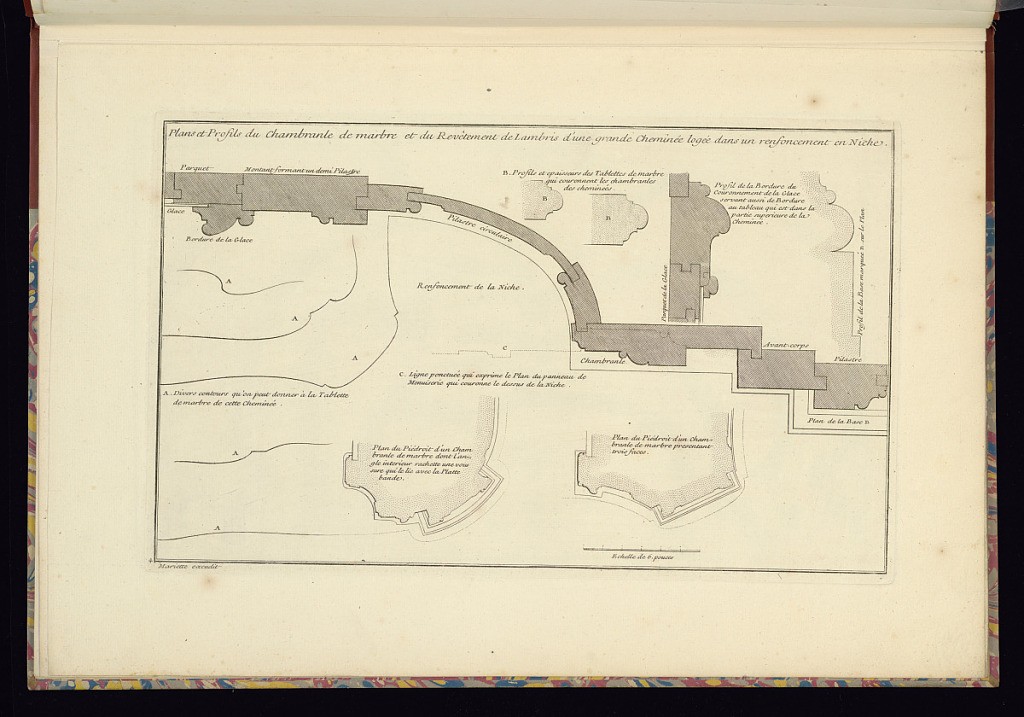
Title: Molding Designs, Plans, and Sections for a Mantle
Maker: Jean Mariette, French, 1660–1742
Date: late 17th–mid- 18th century
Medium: Etching and engraving on laid paper
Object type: Print
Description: Molding designs for a mantle and overmantel with section and plan views. The details are lettered and titled. There is a scale in the lower right. The plate is titled, numbered, and signed by the publisher.